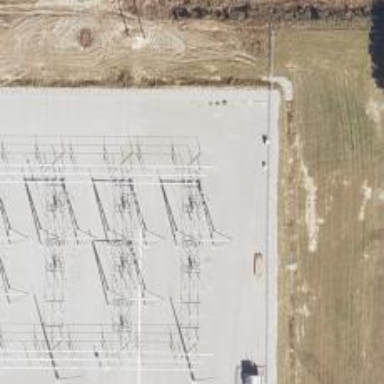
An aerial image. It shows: Switch used for power control.